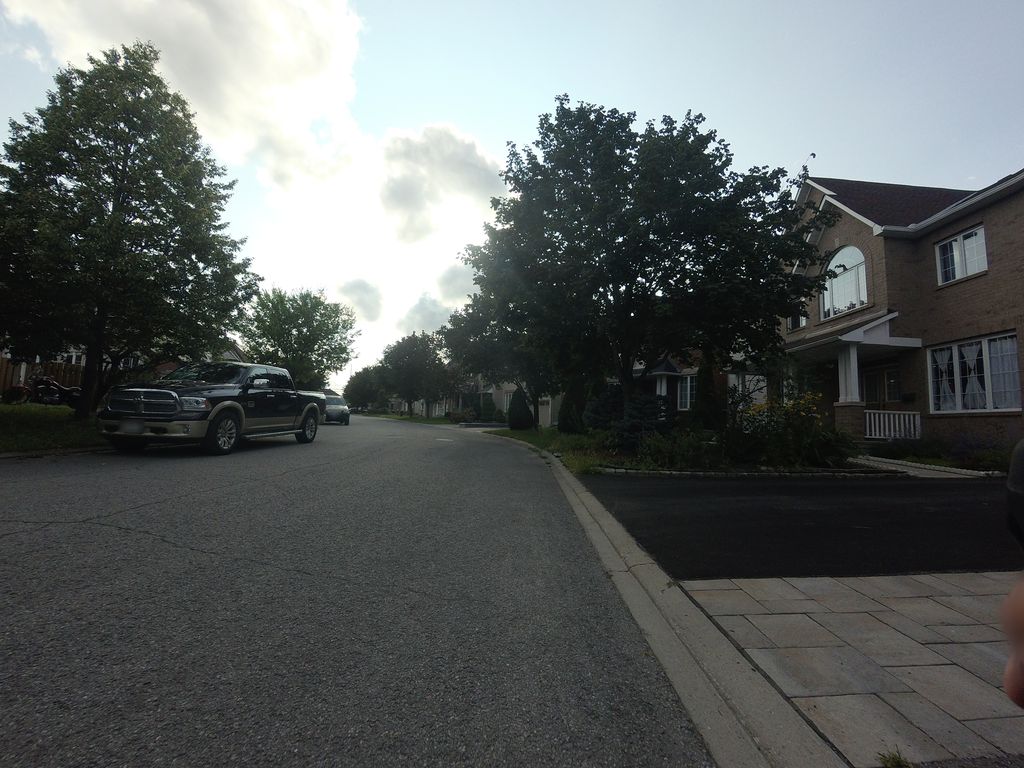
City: ottawa-gatineau